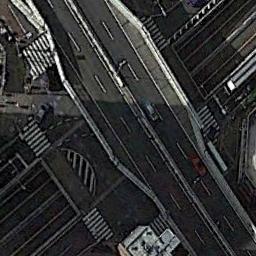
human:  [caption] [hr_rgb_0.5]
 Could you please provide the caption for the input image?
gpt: The cross-line overpass is over the roads and some cars are driving on the overpass .

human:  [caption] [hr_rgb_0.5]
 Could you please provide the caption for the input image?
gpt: An overpass is bent into two circles .

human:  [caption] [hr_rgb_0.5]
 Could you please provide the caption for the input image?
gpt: The overpass is next to the bare land with some cars .

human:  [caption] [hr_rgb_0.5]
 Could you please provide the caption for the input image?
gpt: There are several roads under the overpass .

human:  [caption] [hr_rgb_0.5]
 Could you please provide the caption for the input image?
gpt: There are roads and a white building beneath the overpass .